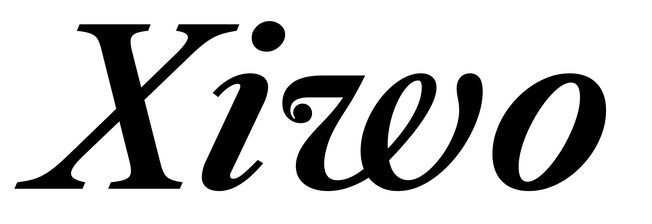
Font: LibreCaslonText-Italic_SemiBold_Italic